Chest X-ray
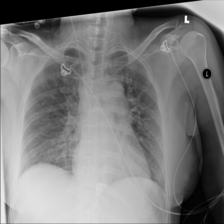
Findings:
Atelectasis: negative
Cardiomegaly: negative
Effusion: negative
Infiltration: negative
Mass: positive
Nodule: negative
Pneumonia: negative
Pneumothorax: negative
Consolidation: negative
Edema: negative
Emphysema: negative
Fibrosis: negative
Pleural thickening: negative
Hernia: negative